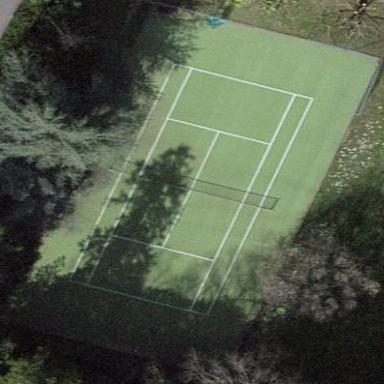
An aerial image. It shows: Tennis court on the leisure land pitch.